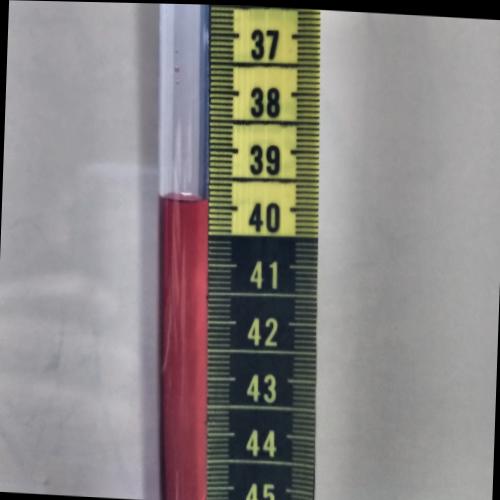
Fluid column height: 39.9 cm